【题型】解答题　【知识点】解析几何　【难度】hard
已知椭圆 $\Gamma: \frac{x^2}{4} + y^2 = 1$ 的左、右焦点分别为 $F_1, F_2$，右顶点为 $A$，上顶点为 $B$，设 $P$ 为 $\Gamma$ 上的一点。

\begin{enumerate}
    \item 当 $PF_1 \perp F_1F_2$ 时，求 $|PF_2|$ 的值；
    \item 若 $P$ 点坐标为 $\left(1, \frac{\sqrt{3}}{2}\right)$，则在 $\Gamma$ 上是否存在点 $Q$ 使 $\triangle APQ$ 的面积为 $\frac{\sqrt{3}+1}{2}$，若存在，请求出所有满足条件的点 $Q$ 的坐标；若不存在，请说明理由；
    \item 已知 $D$ 点坐标为 $(0, m)$，过点 $P$ 和点 $D$ 的直线 $l$ 与椭圆 $\Gamma$ 交于另一点 $T$，当直线 $l$ 与 $x$ 轴和 $y$ 轴均不平行时，有 $\overrightarrow{PT} \cdot (\overrightarrow{BP} + \overrightarrow{BT}) = 0$，求实数 $m$ 的取值范围。
\end{enumerate}
【解答】
% 答案部分
\textbf{【答案】}
\begin{enumerate}
    \item $\frac{7}{2}$
    \item 存在；$Q(0, -1)$ 或 $Q\left(-\sqrt{3}, \frac{1}{2}\right)$
    \item $\left(-3, -\frac{1}{3}\right)$
\end{enumerate}

% 知识点与分析部分
\textbf{【知识点】}椭圆中三角形（四边形）的面积、求椭圆中的参数及范围、椭圆上点到焦点的距离及最值、椭圆中向量点乘问题

\textbf{【分析】}
\begin{enumerate}
    \item 求出 $P$ 点坐标后，根据椭圆定义可求得结果；
    \item 根据三角形面积可求得点 $Q$ 到直线 $AP$ 的距离为 $\frac{2\sqrt{21} + 2\sqrt{7}}{7}$，利用平行直线间距离公式可求得到直线 $AP$ 的距离为 $\frac{2\sqrt{21} + 2\sqrt{7}}{7}$ 的直线方程，与椭圆方程联立可求得点 $Q$ 坐标；
    \item 将问题转化为 $|BP| = |BT|$，结合韦达定理可表示出 $k, m$ 之间的关系，结合 $\Delta > 0$ 可构造出关于 $m$ 的不等式，解不等式可求得 $m$ 的取值范围。
\end{enumerate}

% 详解部分
\textbf{【详解】}

\textbf{(1)} 由椭圆方程知：$a=2$，$b=1$，$c=\sqrt{3}$，则 $F_1(-\sqrt{3}, 0)$，
设 $P(-\sqrt{3}, y_P)$，$\therefore \frac{3}{4} + y_P^2 = 1$，解得：$|y_P| = \frac{1}{2}$，即 $|PF_1| = \frac{1}{2}$，
由椭圆定义知：$|PF_2| = 2a - |PF_1| = 4 - \frac{1}{2} = \frac{7}{2}$。

\textbf{(2)} 由 (1) 知：$A(2, 0)$，
$\because P\left(1, \frac{\sqrt{3}}{2}\right)$，$\therefore |AP| = \sqrt{(2-1)^2 + \left(0 - \frac{\sqrt{3}}{2}\right)^2} = \frac{\sqrt{7}}{2}$；

若存在点 $Q$，使 $\triangle APQ$ 的面积为 $\frac{\sqrt{3}+1}{2}$，
则点 $Q$ 到直线 $AP$ 的距离 $d = \frac{\frac{\sqrt{3}+1}{2}}{\frac{1}{2}|AP|} = \frac{2\sqrt{21} + 2\sqrt{7}}{7}$。

\begin{tikzpicture}[scale=0.8, baseline=(current bounding box.center)]
    % 坐标轴
    \draw[->] (-3,0) -- (3,0) node[right]{$x$};
    \draw[->] (0,-2) -- (0,2) node[above]{$y$};
    \draw (0,0) node[below left]{$O$};

    % 椭圆
    \draw (0,0) ellipse (2cm and 1cm);

    % 点 A, P, Q
    \coordinate[label=right:$A$] (A) at (2,0);
    \coordinate[label=above:$P$] (P) at (1,0.866);
    \coordinate[label=left:$Q$] (Q1) at (-1.732, 0.5);
    \coordinate[label=below:$Q$] (Q2) at (0,-1);

    % 线段
    \draw (A) -- (P);
    \draw (A) -- (Q1);
    \draw (P) -- (Q1);
    \draw (A) -- (Q2);
    \draw (P) -- (Q2);
\end{tikzpicture}
$\because k_{AP} = \frac{\frac{\sqrt{3}}{2} - 0}{1 - 2} = -\frac{\sqrt{3}}{2}$，$\therefore$ 直线 $AP$ 方程为：$y = -\frac{\sqrt{3}}{2}(x-2)$，即 $\sqrt{3}x + 2y - 2\sqrt{3} = 0$，
设平行于直线 $AP$ 且到直线 $AP$ 的距离为 $\frac{2\sqrt{21} + 2\sqrt{7}}{7}$ 的直线方程为 $\sqrt{3}x + 2y + q = 0$，
$\therefore \frac{|q + 2\sqrt{3}|}{\sqrt{7}} = \frac{2\sqrt{21} + 2\sqrt{7}}{7}$，解得：$q = 2$ 或 $q = -2 - 4\sqrt{3}$；
当 $q=2$ 时，直线方程为 $\sqrt{3}x + 2y + 2 = 0$，
由 $\begin{cases} \sqrt{3}x + 2y + 2 = 0 \\ \frac{x^2}{4} + y^2 = 1 \end{cases}$ 得：$4x^2 + 4\sqrt{3}x = 0$，解得：$x=0$ 或 $x=-\sqrt{3}$，
$\therefore y=-1$ 或 $y=\frac{1}{2}$，$\therefore$ 点 $Q(0, -1)$ 或 $Q\left(-\sqrt{3}, \frac{1}{2}\right)$；
当 $q = -2 - 4\sqrt{3}$ 时，直线方程为 $\sqrt{3}x + 2y - 2 - 4\sqrt{3} = 0$，
由 $\begin{cases} \sqrt{3}x + 2y - 2 - 4\sqrt{3} = 0 \\ \frac{x^2}{4} + y^2 = 1 \end{cases}$ 得：$x^2 - (6+\sqrt{3})x + 12 + 4\sqrt{3} = 0$，方程无解，
即直线 $\sqrt{3}x + 2y - 2 - 4\sqrt{3} = 0$ 与椭圆 $\Gamma$ 无交点，此时不存在满足题意的点 $Q$；
综上所述：存在满足条件的点 $Q$，$Q$ 点坐标为 $(0, -1)$ 或 $\left(-\sqrt{3}, \frac{1}{2}\right)$。

\textbf{(3)} 由题意可设直线 $l: y = kx + m$，$P(x_1, y_1)$，$T(x_2, y_2)$，
由 $\begin{cases} y = kx + m \\ \frac{x^2}{4} + y^2 = 1 \end{cases}$ 得：$(1+4k^2)x^2 + 8kmx + 4m^2 - 4 = 0$，
$\therefore \Delta = 16(1+4k^2-m^2) > 0$，即 $k^2 > \frac{m^2-1}{4}$，$\therefore x_1 + x_2 = -\frac{8km}{1+4k^2}$，$x_1x_2 = \frac{4m^2-4}{1+4k^2}$，
设线段 $PT$ 中点为 $G$，则 $\overrightarrow{BP} + \overrightarrow{BT} = 2\overrightarrow{BG}$，$\therefore \overrightarrow{PT} \cdot (\overrightarrow{BP} + \overrightarrow{BT}) = \overrightarrow{PT} \cdot 2\overrightarrow{BG} = 0$，
$\therefore PT \perp BG$，又 $G$ 为 $PT$ 中点，$\therefore |BP| = |BT|$，

\begin{tikzpicture}[scale=0.8, baseline=(current bounding box.center)]
    % 坐标轴
    \draw[->] (-2.5,0) -- (2.5,0) node[right]{$x$};
    \draw[->] (0,-2) -- (0,2) node[above]{$y$};
    \draw (0,0) node[below left]{$O$};

    % 椭圆
    \draw (0,0) ellipse (2cm and 1cm);

    % 点
    \coordinate[label=above:$B$] (B) at (0,1);
    \coordinate[label=right:$P$] (P) at (1.4,0.6);
    \coordinate[label=below:$T$] (T) at (0.8,-0.8);
    \coordinate[label=below:$D$] (D) at (0,-1.5);

    % 线段
    \draw (P) -- (T);
    \draw (B) -- (P);
    \draw (B) -- (T);
    \draw (B) -- (D);
    \draw (P) -- (D) -- (T);
\end{tikzpicture}
$\because B(0,1)$，$\therefore (x_1-0)^2 + (y_1-1)^2 = (x_2-0)^2 + (y_2-1)^2$，即
$x_1^2 + (kx_1+m-1)^2 = x_2^2 + (kx_2+m-1)^2$，$\therefore (1+k^2)(x_1^2 - x_2^2) = 2k(m-1)(x_2 - x_1)$，
$\because$ 直线 $l$ 与 $x$ 轴和 $y$ 轴均不平行，$\therefore x_2 - x_1 \neq 0$，$\therefore (1+k^2)(x_1 + x_2) = -2k(m-1)$，
$\therefore -\frac{8km(1+k^2)}{1+4k^2} = -2k(m-1)$，整理可得：$k^2 = -\frac{3m+1}{4} > 0 \Rightarrow m < -\frac{1}{3}$，
$\because k^2 > \frac{m^2-1}{4}$，$\therefore -\frac{3m+1}{4} > \frac{m^2-1}{4}$，解得：$-3 < m < 0$，
所以实数 $m$ 的取值范围为 $\left(-3, -\frac{1}{3}\right)$。

% 点睛部分
\textbf{【点睛】} 关键点点睛：本题考查直线与椭圆综合应用中的三角形面积、参数取值范围的求解问题；本题求解参数范围的关键是能够根据向量数量积关系，将问题转化为 $|BP| = |BT|$，从而利用两点间距离公式和韦达定理化简该等量关系。

\end{document}

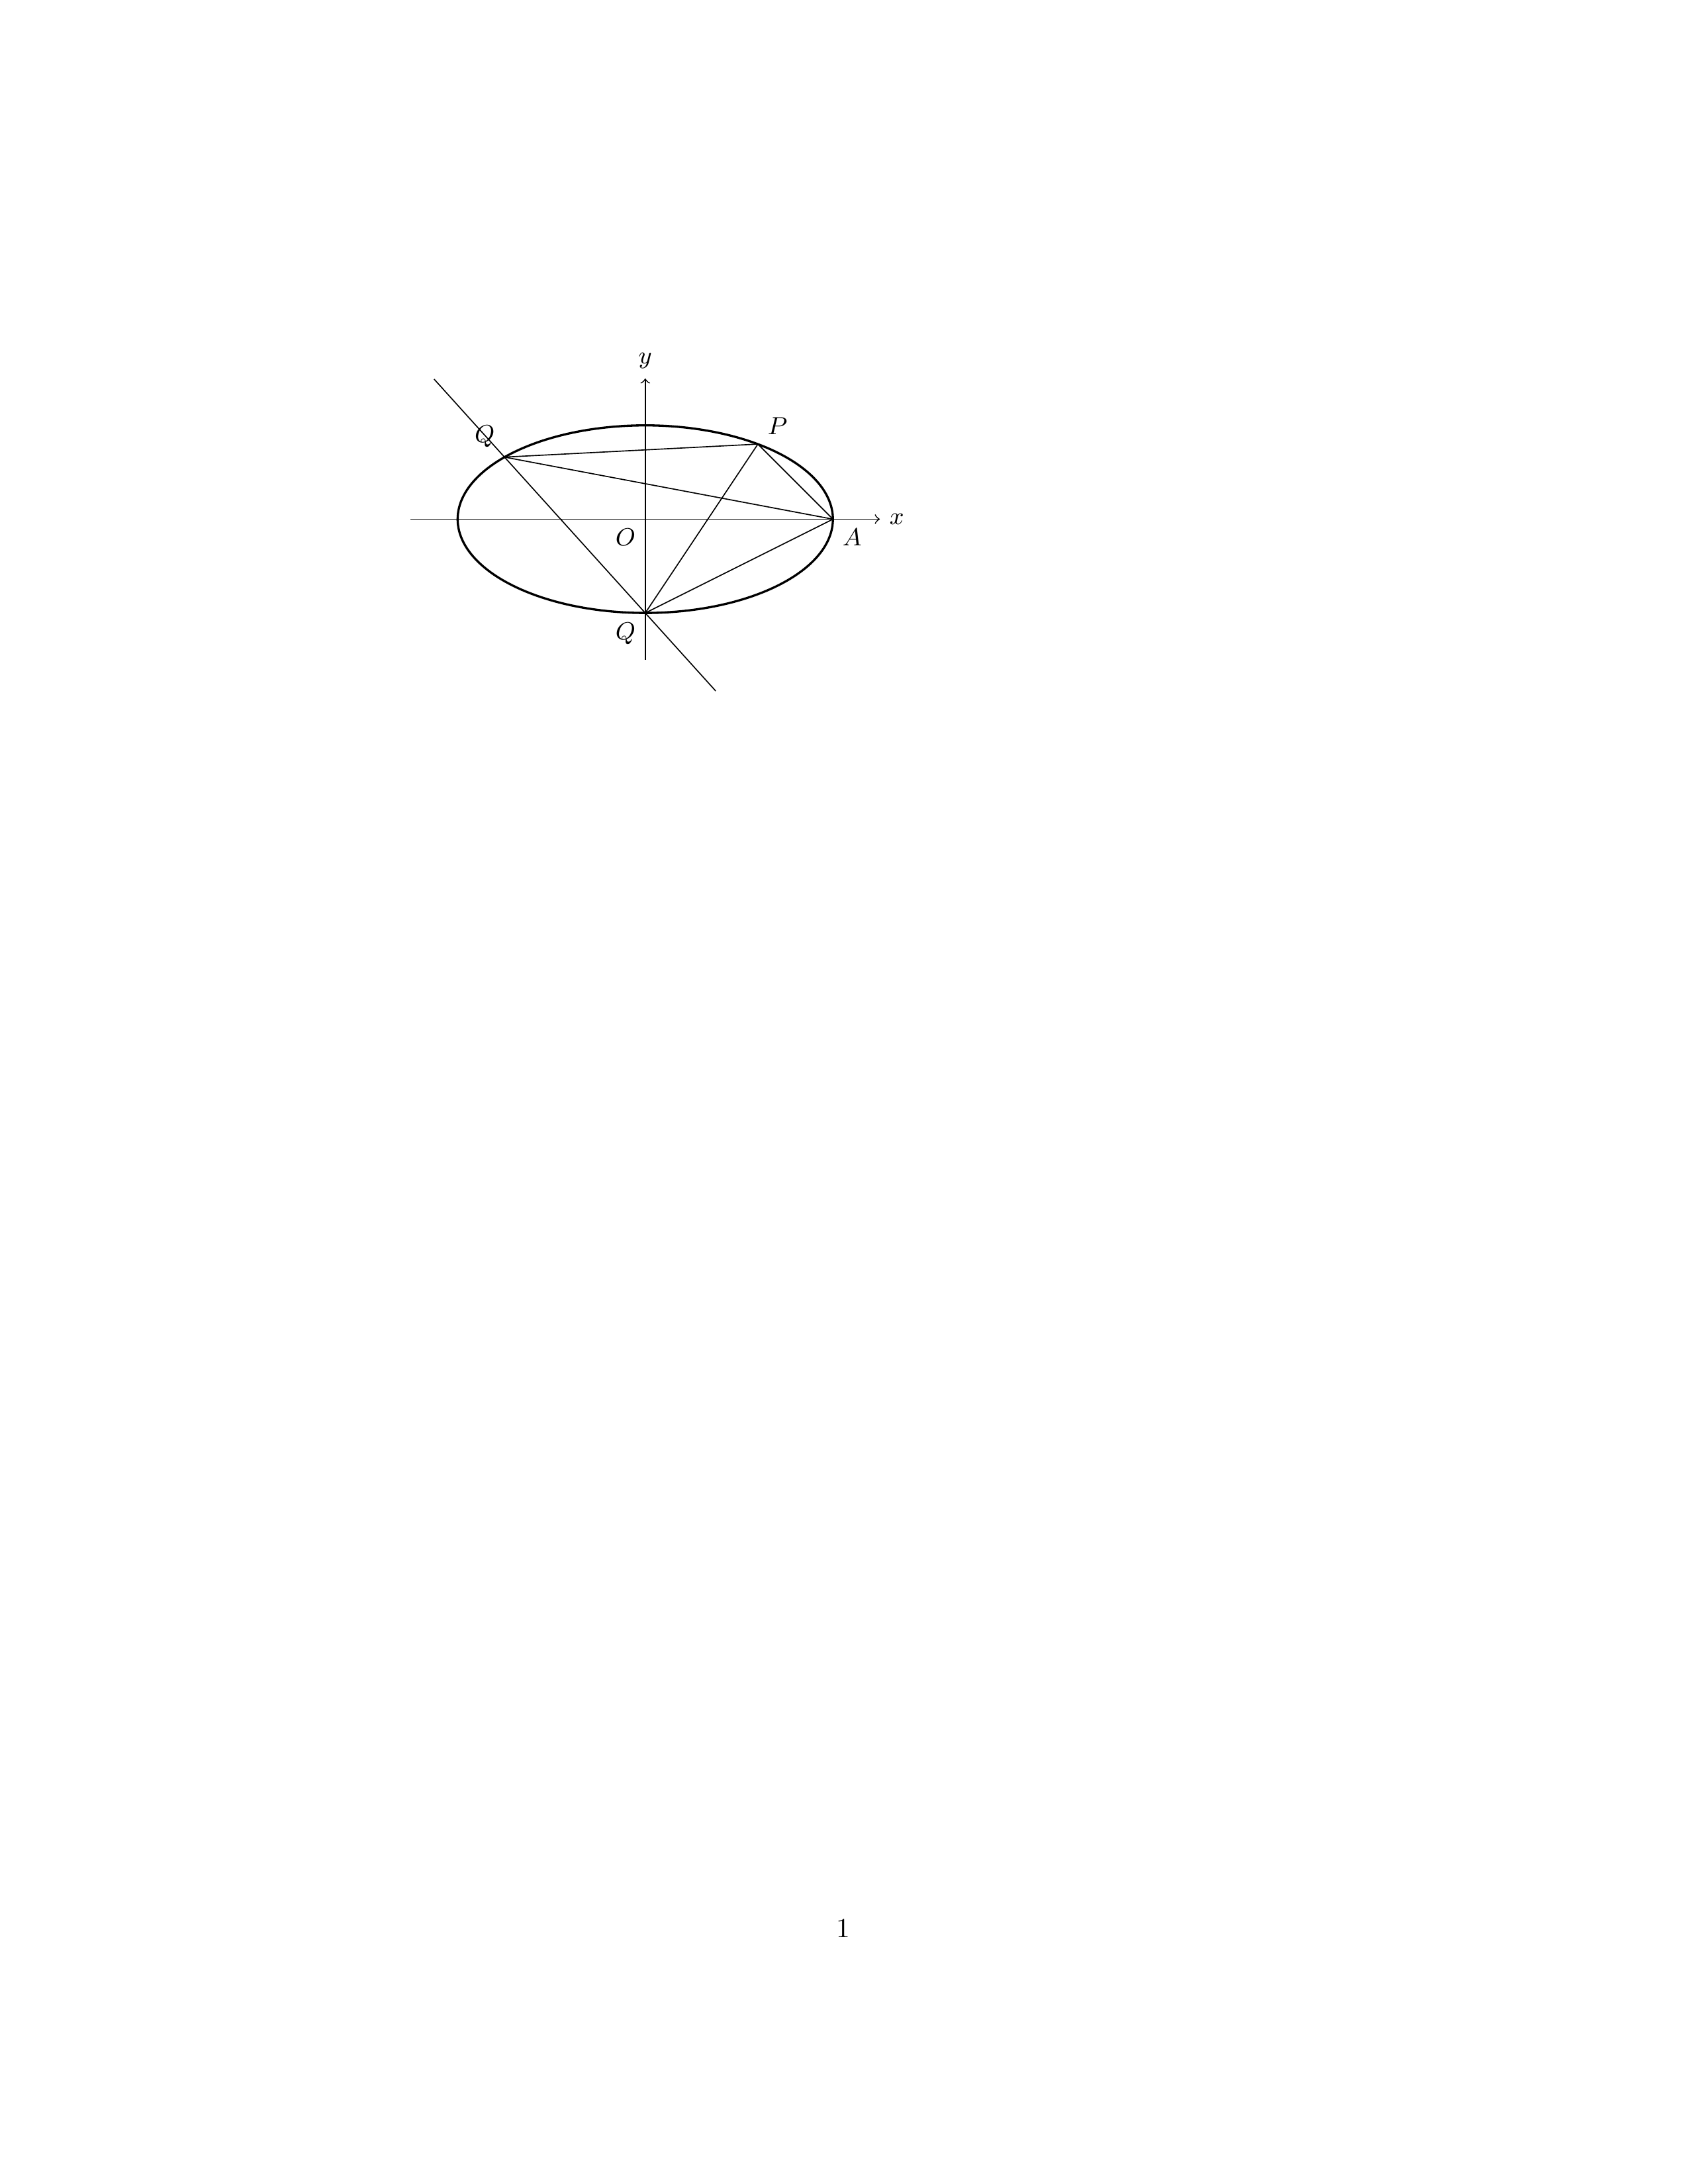
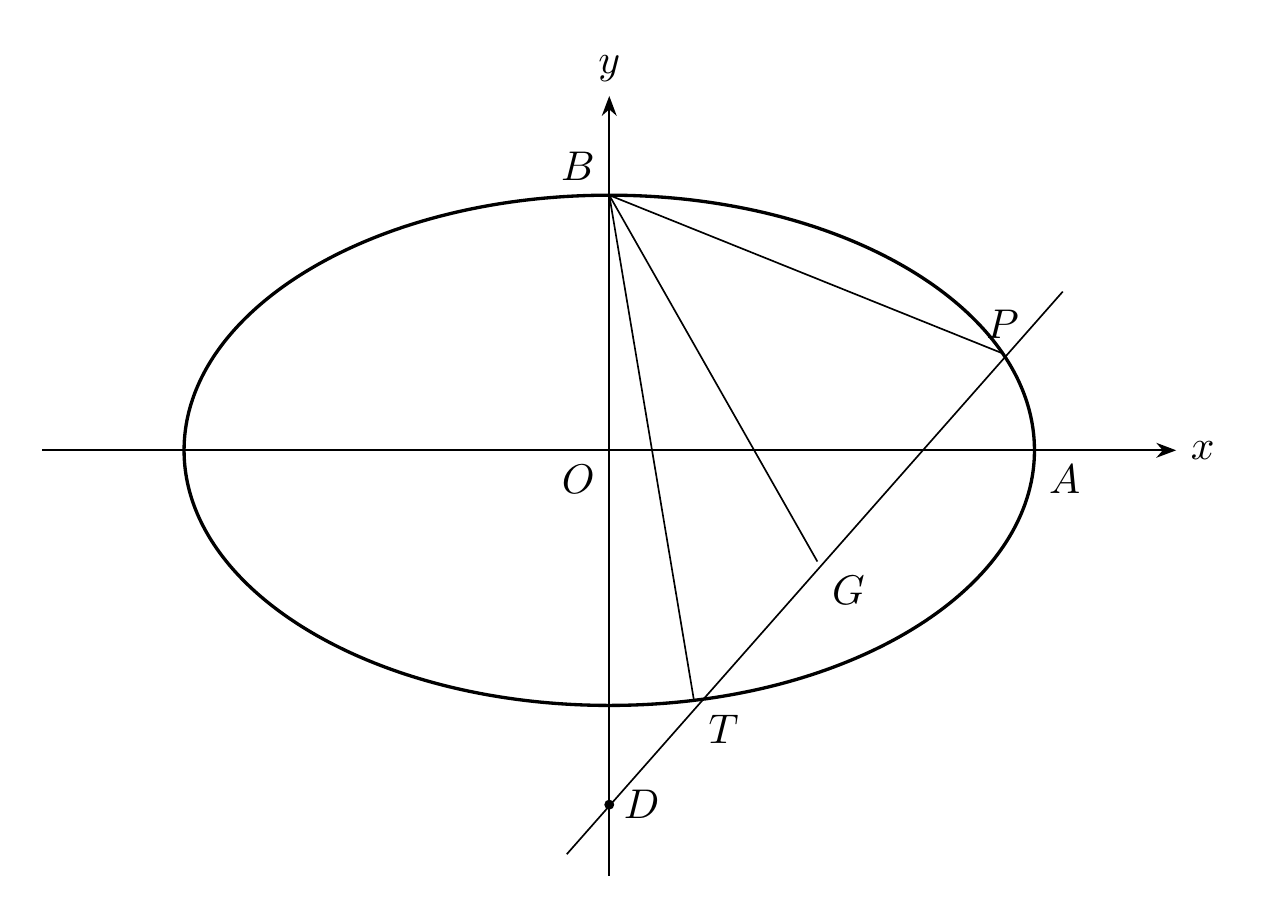